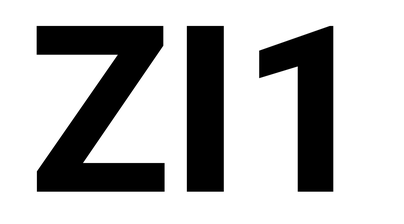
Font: Roboto_ExtraBold